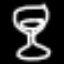
Label: hourglass